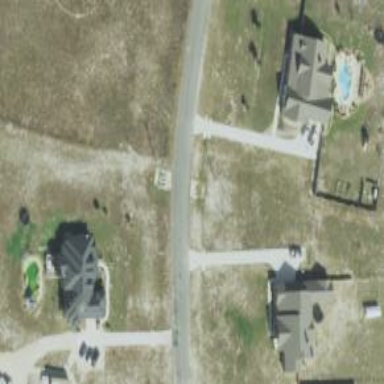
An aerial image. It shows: Residential road.